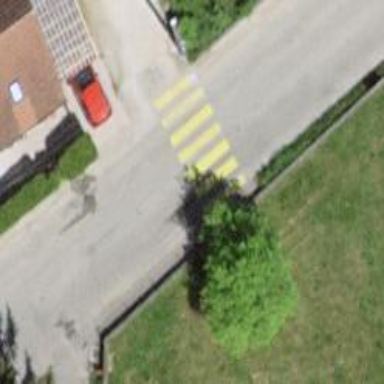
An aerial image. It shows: Marked road crossing.